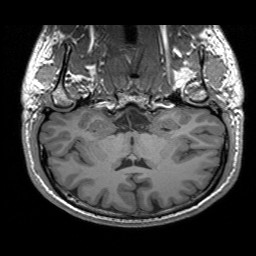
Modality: T1w
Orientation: sagittal
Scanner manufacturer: siemens
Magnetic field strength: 3 T